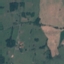
Land use / land cover class: Pasture